Interaction volume radius: 10 \u00c5
Interaction volume height: 25 \u00c5
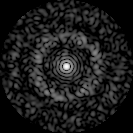
Disorder parameter: 0.8191